Field crop: maize
Growth stage: 2
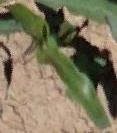
Species: maize